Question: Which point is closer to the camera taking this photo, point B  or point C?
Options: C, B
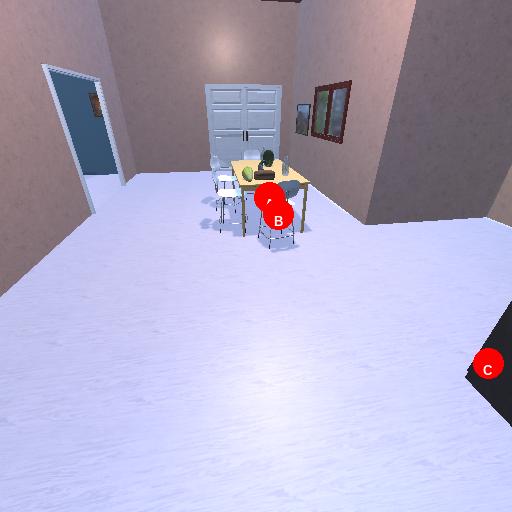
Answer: C